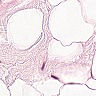
Metastatic tissue present: no